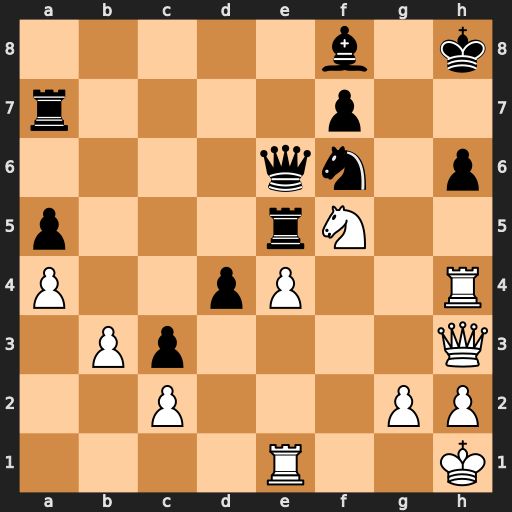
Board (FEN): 5b1k/r4p2/4qn1p/p3rN2/P2pP2R/1Pp4Q/2P3PP/4R2K
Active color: w
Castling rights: -
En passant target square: -
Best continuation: Rxh6+ Bxh6 Qxh6+ Nh7 Qg7#